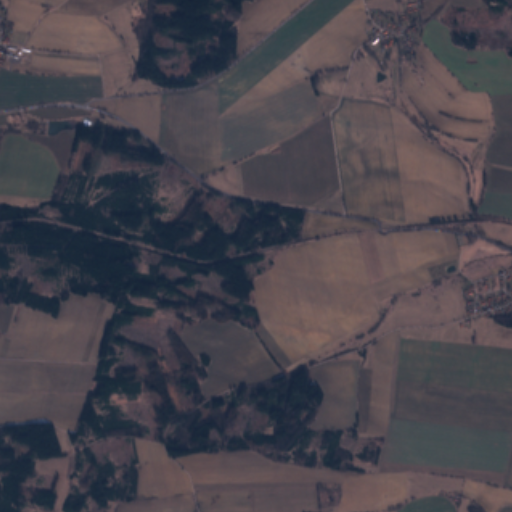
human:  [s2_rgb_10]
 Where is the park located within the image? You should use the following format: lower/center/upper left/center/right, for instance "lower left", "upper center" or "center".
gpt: The park is located in the center right of the image.
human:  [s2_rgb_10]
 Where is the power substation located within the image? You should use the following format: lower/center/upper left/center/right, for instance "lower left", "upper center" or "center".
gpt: The power substation is located in the upper right of the image.
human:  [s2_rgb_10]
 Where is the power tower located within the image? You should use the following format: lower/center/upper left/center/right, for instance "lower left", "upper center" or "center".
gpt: There is no power tower in the image.